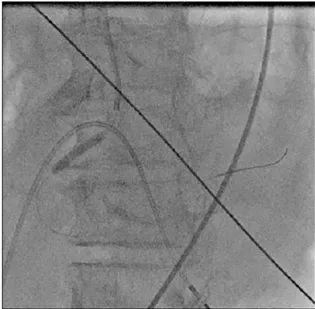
Stent implantation was performed.
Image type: radiology (x_ray)